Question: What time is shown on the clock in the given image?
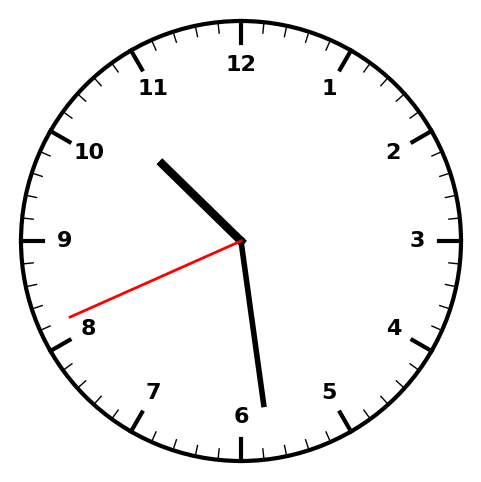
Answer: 10:28:41